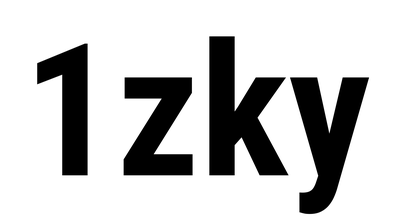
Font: Roboto_Condensed_Bold